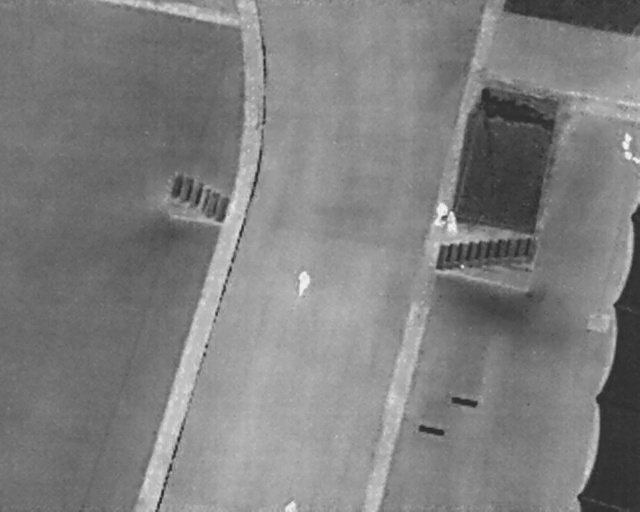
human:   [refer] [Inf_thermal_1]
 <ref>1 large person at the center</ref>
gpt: <box>[[44, 54, 49, 56, 7]]</box>